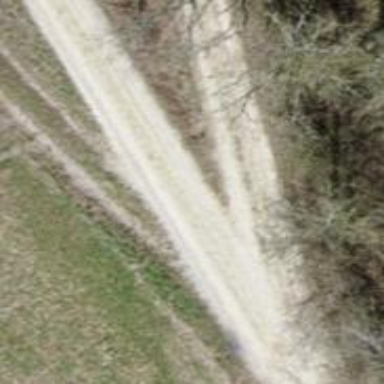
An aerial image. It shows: Gravel track with grade2 quality.